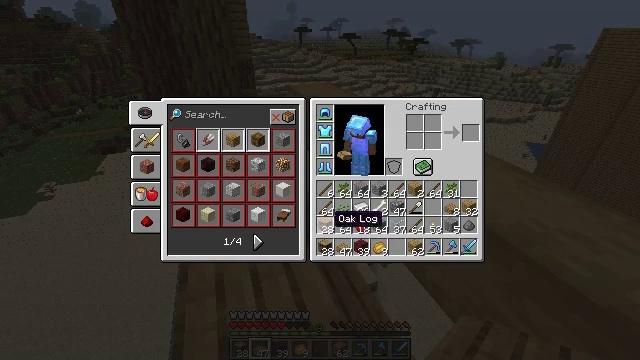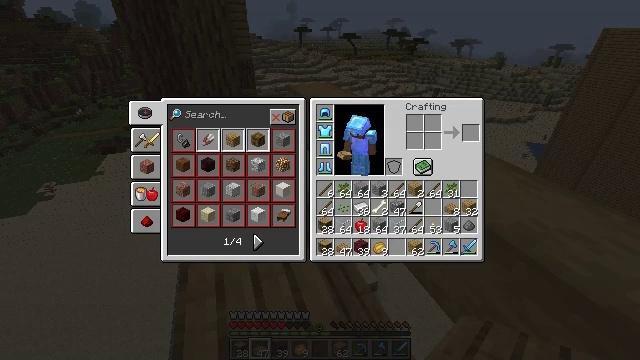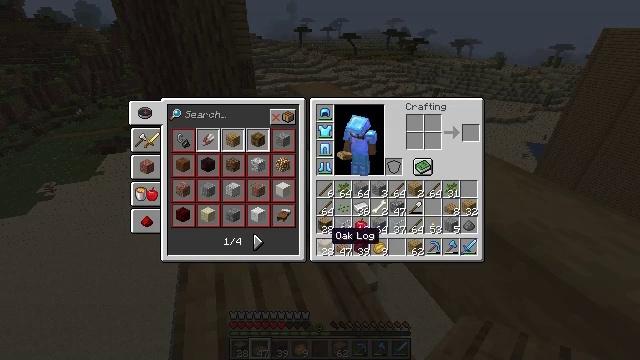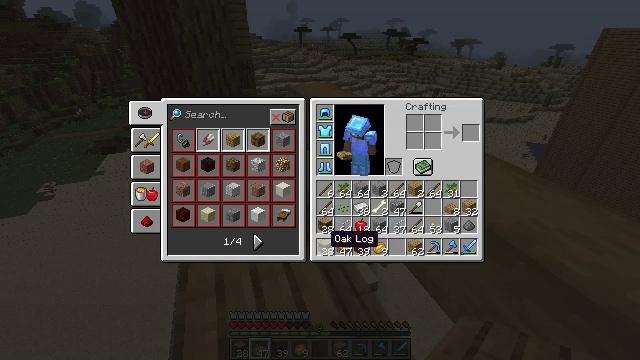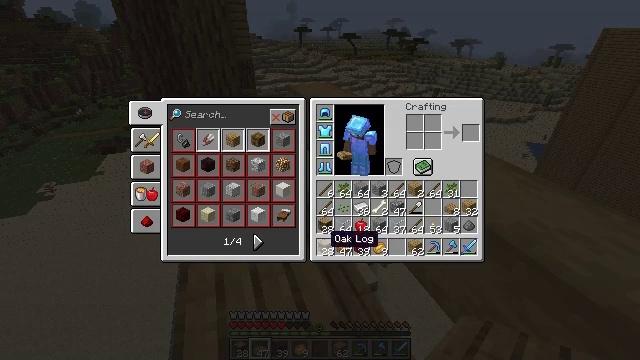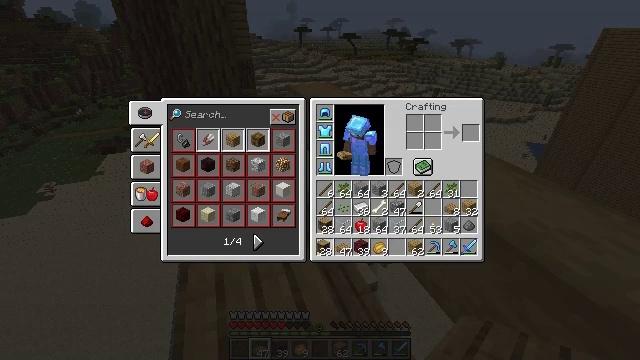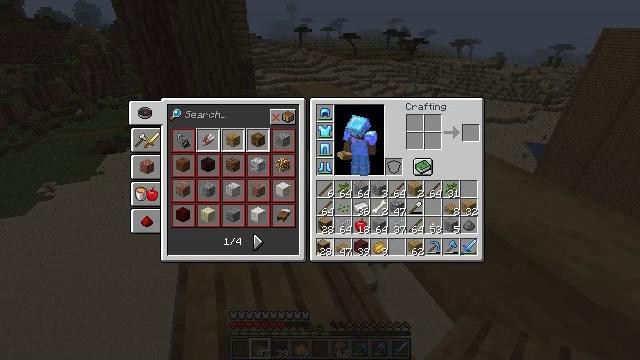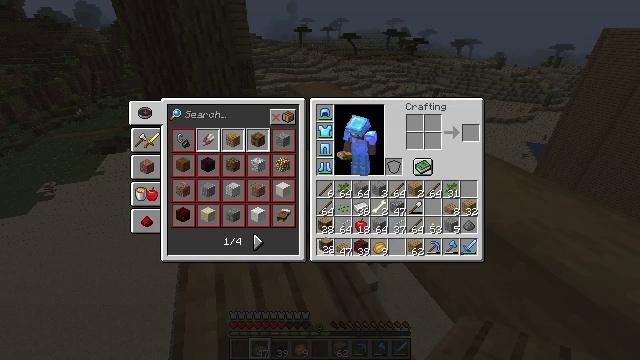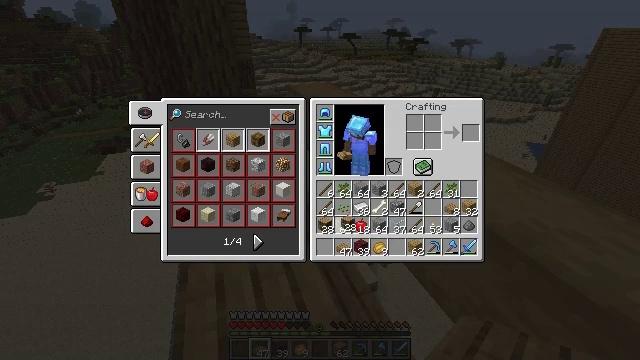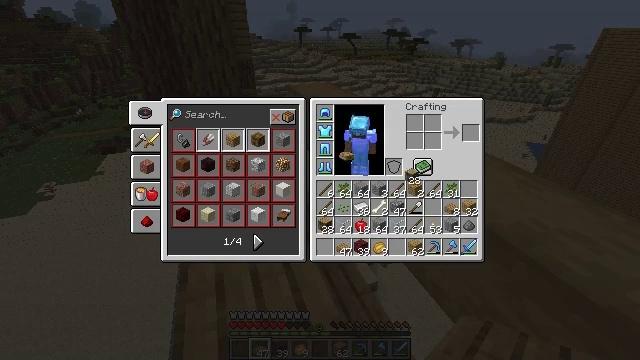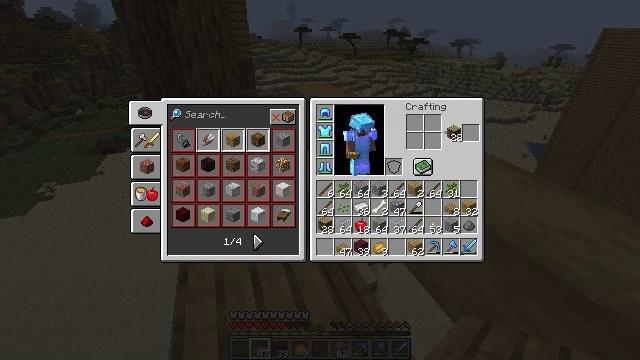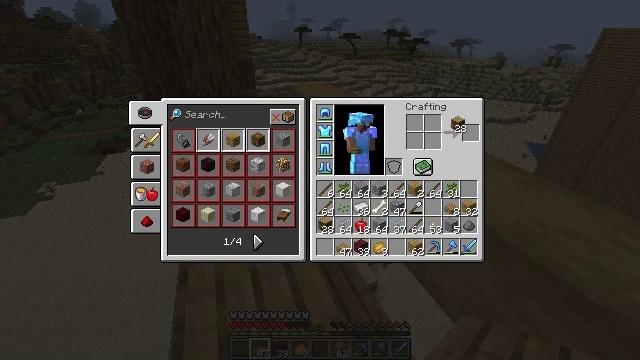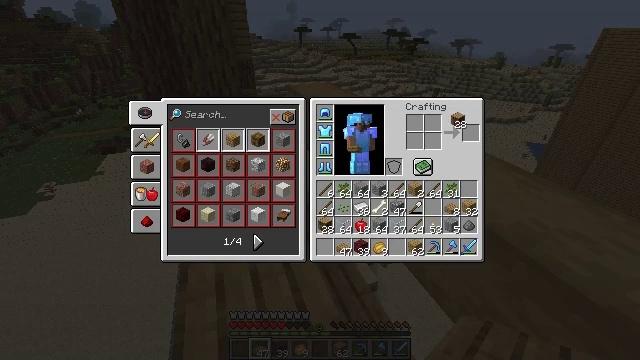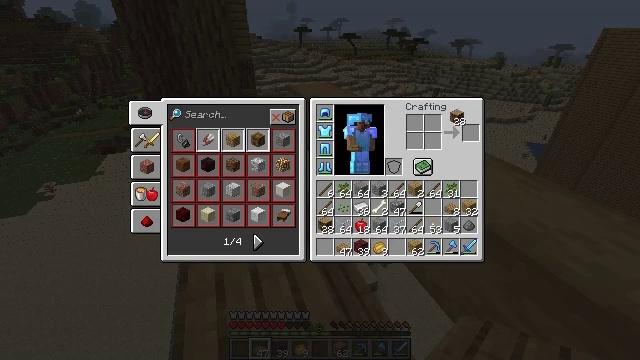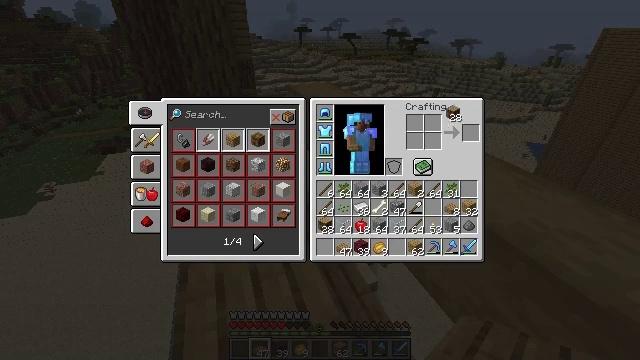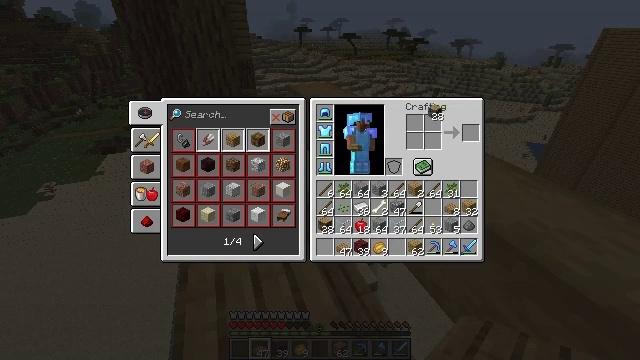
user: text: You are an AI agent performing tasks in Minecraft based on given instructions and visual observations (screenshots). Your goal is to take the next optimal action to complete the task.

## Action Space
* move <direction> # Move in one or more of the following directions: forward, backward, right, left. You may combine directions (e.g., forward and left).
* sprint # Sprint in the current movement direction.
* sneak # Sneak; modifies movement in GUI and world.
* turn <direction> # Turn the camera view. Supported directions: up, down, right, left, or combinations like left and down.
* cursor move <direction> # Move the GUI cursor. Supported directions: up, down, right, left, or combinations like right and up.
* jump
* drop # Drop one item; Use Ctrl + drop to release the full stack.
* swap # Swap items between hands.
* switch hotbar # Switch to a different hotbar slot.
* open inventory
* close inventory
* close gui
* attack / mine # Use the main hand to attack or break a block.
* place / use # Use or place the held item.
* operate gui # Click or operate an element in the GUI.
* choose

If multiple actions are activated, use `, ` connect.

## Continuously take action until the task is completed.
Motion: motion action
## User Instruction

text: Produce oak wood with logs.
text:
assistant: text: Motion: cursor move down
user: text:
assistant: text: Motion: cursor move down
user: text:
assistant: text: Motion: no_op
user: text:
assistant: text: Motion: no_op
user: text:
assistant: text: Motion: operate gui
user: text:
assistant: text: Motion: operate gui
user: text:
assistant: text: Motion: operate gui
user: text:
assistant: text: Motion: cursor move right and up
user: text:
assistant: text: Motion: cursor move right and up
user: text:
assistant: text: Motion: cursor move right and up
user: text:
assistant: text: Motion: cursor move up
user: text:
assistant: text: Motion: sneak
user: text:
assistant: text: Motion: sneak
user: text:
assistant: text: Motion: sneak
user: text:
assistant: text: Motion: sneak, cursor move left
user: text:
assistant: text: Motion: sneak, cursor move left
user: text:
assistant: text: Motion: sneak
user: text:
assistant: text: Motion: sneak
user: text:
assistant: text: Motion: sneak
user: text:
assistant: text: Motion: sneak
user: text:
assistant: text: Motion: sneak
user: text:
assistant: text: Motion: sneak
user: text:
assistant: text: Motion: sneak
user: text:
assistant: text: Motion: sneak, operate gui
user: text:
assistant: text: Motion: sneak, operate gui
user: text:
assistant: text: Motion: sneak, operate gui
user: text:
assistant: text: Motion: sneak, cursor move right, operate gui
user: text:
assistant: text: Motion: sneak, operate gui
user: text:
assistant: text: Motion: sneak, operate gui
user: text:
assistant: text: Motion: sneak, operate gui